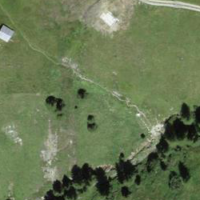
EUNIS habitat code: 23
Species observed at this site:
Gymnadenia conopsea